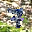
Label: 7